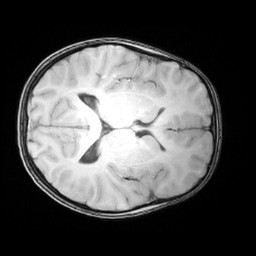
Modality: MP2RAGE
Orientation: axial
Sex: male
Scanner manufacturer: siemens
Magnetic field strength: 3 T
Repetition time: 5 s
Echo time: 0.00368 s